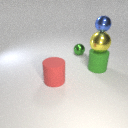
small blue metal sphere above large yellow metal sphere